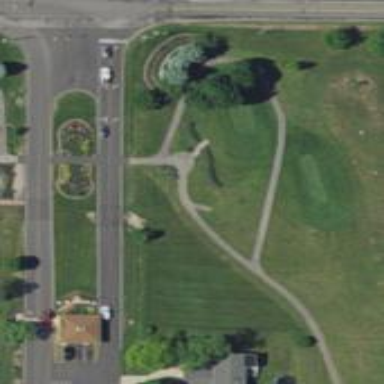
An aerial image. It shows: Path for golf carts.